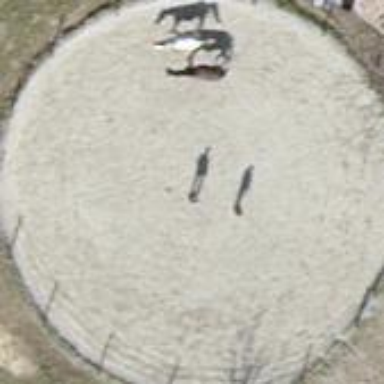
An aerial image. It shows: Equestrian pitch for leisure land use.